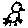
Label: bird